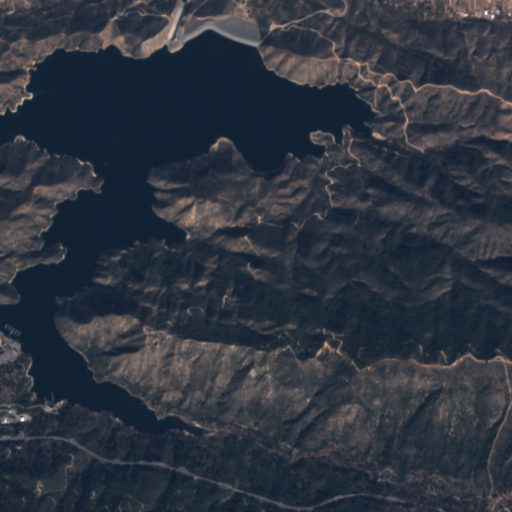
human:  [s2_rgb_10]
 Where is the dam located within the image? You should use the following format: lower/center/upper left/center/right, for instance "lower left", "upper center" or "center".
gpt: The dam is located in the upper left of the image.
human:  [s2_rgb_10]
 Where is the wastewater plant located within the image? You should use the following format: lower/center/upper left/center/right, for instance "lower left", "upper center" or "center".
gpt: The wastewater plant is located in the lower left of the image.
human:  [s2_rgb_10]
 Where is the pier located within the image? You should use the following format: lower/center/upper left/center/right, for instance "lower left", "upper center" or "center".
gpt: The pier is located in the lower left of the image.
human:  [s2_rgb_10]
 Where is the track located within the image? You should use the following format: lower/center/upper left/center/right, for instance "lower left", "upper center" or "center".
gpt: There is no track in the image.